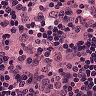
Metastatic tissue present: no